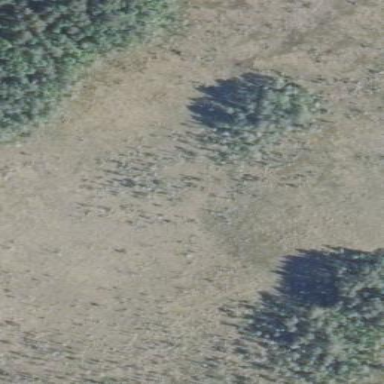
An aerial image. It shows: Woodland with needle-leaved trees.